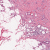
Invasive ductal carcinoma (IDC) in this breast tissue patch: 1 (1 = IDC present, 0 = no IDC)